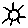
Label: sun